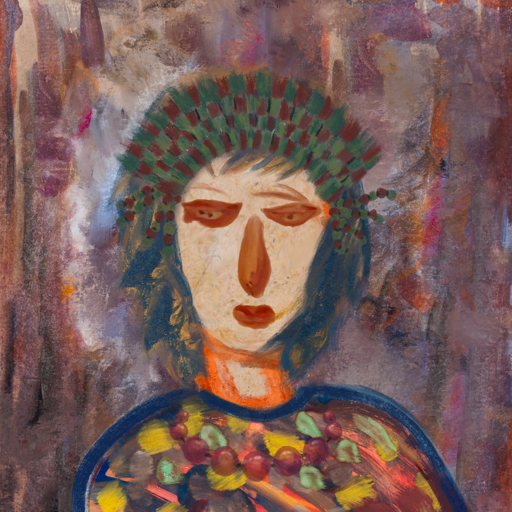
Background: Hypocrite, Head And Neck Front: Rupkatha, Face Front: Pious_Lady, Bust: Mother_And_Son_Mother, Hair Front: InTheSun, Head Accessory: After_Raid_Crown, Second Necklace: Blank, Necklace: Irani_2, Baby: Blank